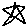
Label: star